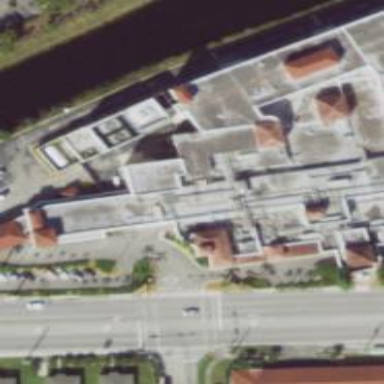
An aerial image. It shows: Hospital building.